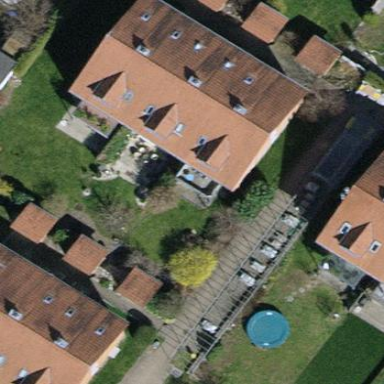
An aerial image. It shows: Building with tiled roof.